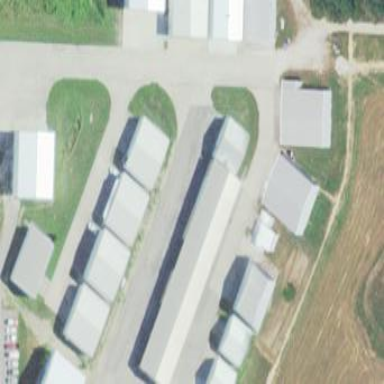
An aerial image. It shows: Hangar building located at airport.